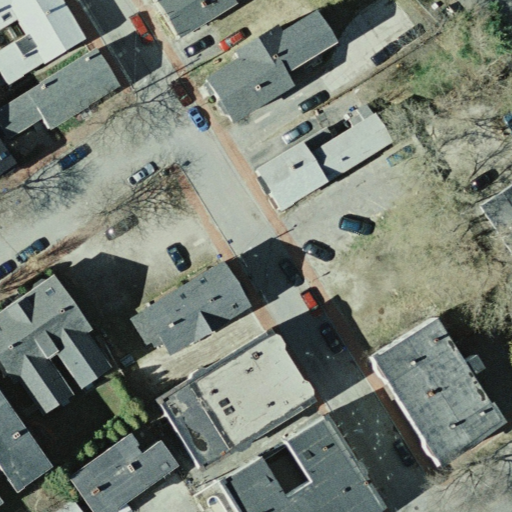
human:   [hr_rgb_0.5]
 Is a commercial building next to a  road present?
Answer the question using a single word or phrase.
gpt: no

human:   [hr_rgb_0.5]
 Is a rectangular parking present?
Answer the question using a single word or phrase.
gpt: yes

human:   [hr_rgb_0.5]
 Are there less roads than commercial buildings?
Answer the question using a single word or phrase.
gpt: no

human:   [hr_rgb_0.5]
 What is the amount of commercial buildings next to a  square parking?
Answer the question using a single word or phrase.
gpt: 0

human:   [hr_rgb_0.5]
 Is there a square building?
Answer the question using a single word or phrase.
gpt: no

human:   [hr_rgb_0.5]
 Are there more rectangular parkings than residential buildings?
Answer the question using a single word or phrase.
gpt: no

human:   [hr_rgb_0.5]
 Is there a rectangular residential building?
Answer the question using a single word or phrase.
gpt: yes

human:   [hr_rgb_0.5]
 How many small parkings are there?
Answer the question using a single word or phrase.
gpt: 1

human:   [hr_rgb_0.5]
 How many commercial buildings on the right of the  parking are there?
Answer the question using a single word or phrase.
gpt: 0

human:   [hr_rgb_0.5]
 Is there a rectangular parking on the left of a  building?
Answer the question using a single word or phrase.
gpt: yes

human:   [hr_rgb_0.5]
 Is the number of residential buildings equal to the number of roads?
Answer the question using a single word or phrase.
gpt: no

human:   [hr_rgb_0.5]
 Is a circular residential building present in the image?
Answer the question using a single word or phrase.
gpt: no

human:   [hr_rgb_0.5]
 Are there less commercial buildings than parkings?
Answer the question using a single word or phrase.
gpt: yes

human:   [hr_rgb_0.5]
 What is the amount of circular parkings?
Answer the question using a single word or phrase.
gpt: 0

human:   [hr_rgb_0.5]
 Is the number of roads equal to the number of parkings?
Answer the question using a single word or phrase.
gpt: no

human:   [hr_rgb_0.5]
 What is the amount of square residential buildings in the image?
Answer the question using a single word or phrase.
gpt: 0

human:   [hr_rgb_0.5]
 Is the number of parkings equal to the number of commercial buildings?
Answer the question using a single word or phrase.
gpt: no

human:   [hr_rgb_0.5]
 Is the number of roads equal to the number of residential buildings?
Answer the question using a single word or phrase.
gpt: no

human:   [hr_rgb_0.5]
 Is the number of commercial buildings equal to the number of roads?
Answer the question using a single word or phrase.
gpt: no

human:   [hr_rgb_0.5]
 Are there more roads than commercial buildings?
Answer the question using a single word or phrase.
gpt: yes

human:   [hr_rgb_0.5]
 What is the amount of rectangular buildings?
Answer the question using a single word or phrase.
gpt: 5

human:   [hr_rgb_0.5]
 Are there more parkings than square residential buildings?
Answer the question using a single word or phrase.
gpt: yes

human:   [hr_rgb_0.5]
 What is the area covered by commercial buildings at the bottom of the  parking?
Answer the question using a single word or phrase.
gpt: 0m2

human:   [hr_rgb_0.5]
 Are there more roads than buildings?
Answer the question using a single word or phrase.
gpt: no

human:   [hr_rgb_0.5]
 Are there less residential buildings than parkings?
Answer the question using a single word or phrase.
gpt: no

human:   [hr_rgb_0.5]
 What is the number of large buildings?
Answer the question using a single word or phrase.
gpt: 0

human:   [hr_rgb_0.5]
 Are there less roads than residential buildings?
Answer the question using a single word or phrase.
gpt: yes

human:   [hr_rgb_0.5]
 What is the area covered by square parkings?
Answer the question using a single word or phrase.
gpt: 0m2

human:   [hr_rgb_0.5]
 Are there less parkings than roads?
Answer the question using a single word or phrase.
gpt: yes

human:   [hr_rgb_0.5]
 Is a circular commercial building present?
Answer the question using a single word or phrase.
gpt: no

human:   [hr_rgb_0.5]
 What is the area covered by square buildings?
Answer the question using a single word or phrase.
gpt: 0m2

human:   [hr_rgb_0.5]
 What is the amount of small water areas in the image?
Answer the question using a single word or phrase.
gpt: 0

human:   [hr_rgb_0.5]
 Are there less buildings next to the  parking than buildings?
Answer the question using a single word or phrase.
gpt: no

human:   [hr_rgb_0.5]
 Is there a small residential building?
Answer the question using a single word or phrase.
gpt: yes

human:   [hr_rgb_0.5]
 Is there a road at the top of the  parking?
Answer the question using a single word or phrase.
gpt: no

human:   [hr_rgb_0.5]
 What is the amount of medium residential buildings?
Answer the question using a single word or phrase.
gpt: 8

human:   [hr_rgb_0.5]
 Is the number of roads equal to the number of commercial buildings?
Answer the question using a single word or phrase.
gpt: no